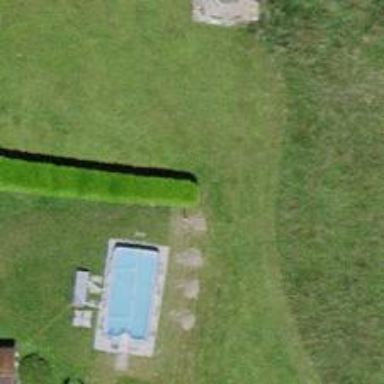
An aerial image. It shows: Hedge barrier.